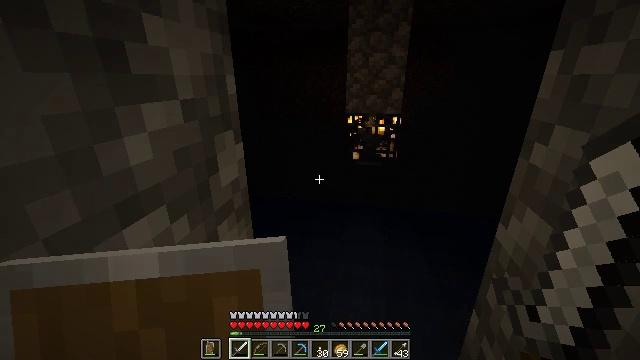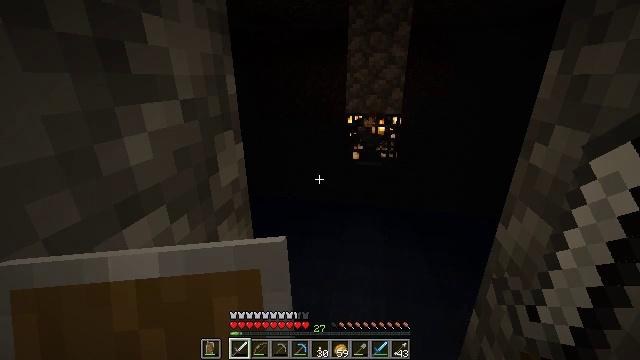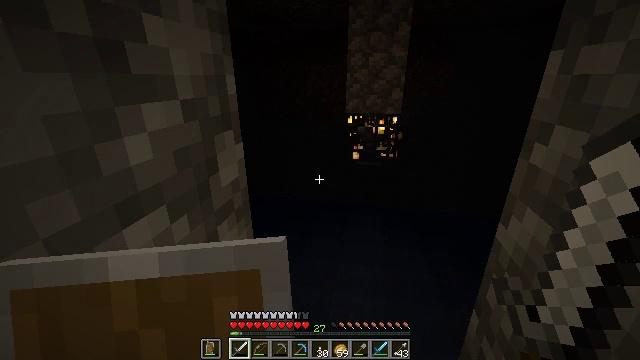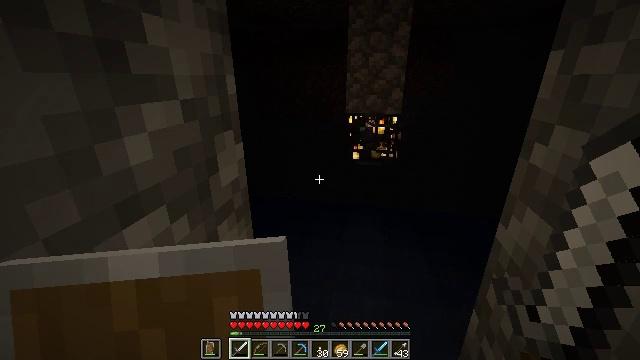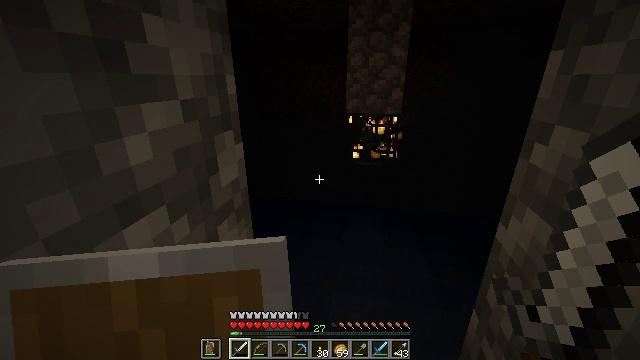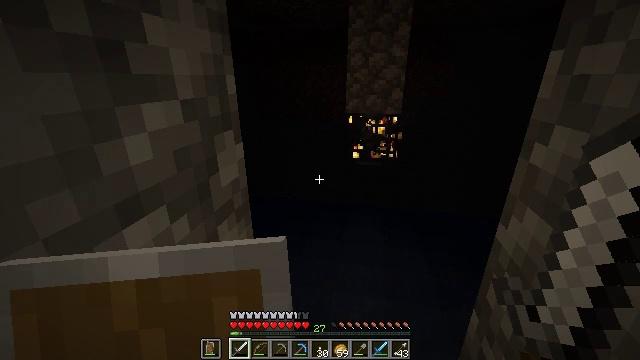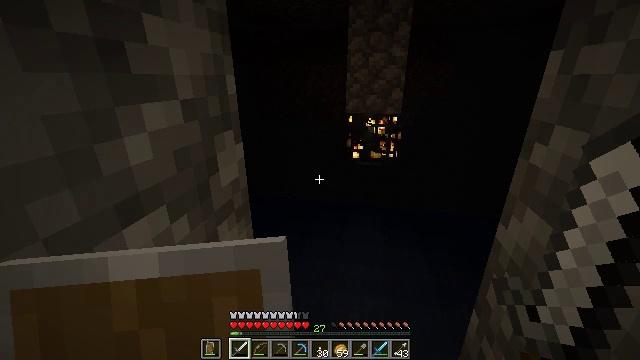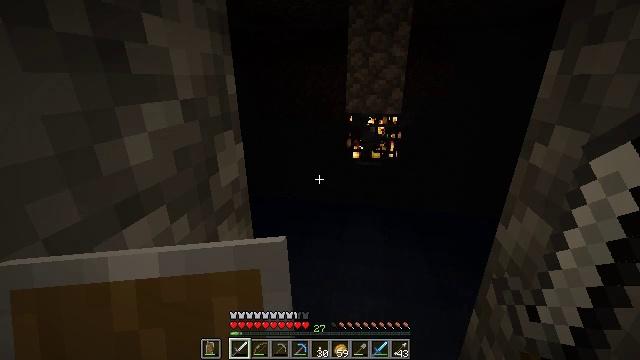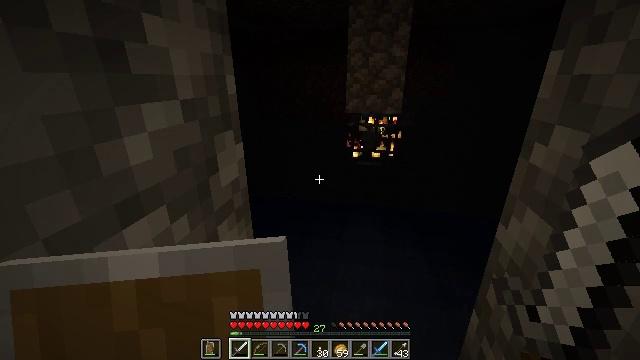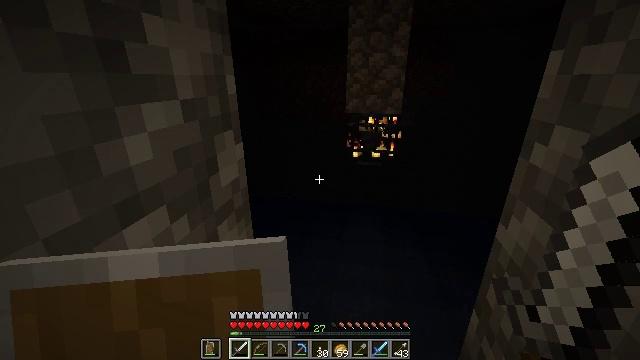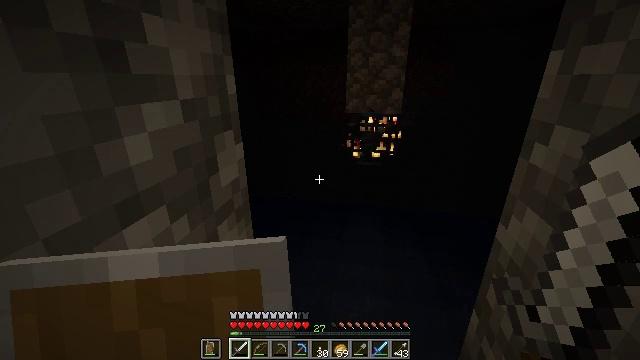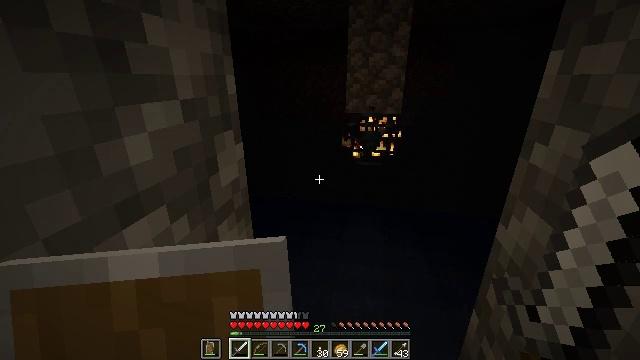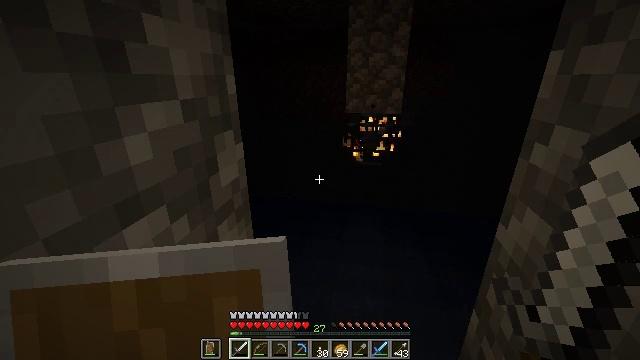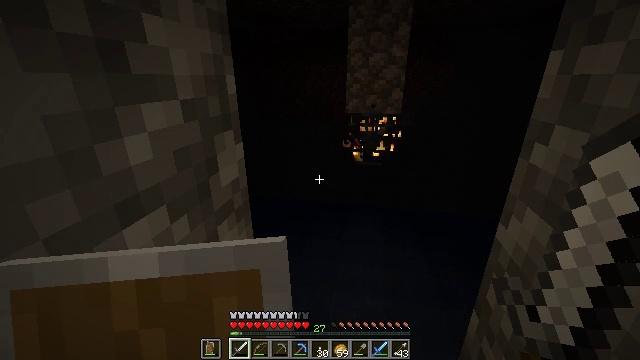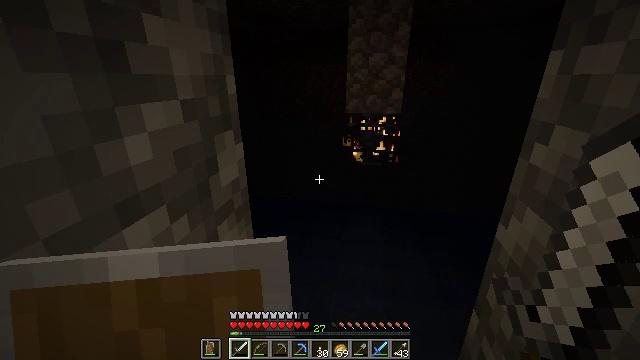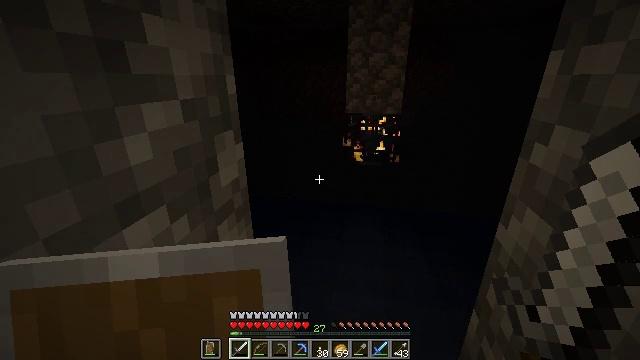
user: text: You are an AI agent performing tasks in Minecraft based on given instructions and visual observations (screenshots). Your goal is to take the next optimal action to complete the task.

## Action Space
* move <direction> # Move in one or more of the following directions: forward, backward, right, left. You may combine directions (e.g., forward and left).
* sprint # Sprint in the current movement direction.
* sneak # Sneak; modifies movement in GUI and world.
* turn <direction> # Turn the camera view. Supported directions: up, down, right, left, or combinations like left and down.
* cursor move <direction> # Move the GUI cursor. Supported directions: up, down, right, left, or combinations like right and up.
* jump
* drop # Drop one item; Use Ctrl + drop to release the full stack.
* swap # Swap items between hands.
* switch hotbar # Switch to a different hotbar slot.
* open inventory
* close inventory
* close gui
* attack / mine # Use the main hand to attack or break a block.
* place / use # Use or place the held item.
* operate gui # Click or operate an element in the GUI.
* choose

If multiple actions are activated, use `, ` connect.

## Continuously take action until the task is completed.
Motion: motion action
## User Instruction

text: Remove an iron sword from the inventory.
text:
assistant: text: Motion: no_op
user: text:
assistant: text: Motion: no_op
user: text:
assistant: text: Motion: no_op
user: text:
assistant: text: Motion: no_op
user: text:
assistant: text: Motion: no_op
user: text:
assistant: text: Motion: no_op
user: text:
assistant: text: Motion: no_op
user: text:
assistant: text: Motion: no_op
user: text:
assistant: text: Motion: no_op
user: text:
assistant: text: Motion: no_op
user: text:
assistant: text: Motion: no_op
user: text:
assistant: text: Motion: no_op
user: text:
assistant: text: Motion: no_op
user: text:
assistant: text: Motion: no_op
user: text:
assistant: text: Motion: no_op
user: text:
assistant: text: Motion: no_op
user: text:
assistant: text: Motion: no_op
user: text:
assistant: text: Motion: no_op
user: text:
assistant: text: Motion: no_op
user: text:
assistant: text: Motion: no_op
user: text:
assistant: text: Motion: no_op
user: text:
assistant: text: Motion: no_op
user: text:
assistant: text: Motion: no_op
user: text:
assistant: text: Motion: no_op
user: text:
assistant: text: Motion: no_op
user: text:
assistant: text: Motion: no_op
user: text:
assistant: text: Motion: no_op
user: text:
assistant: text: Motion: no_op
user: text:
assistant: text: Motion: no_op
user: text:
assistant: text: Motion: no_op